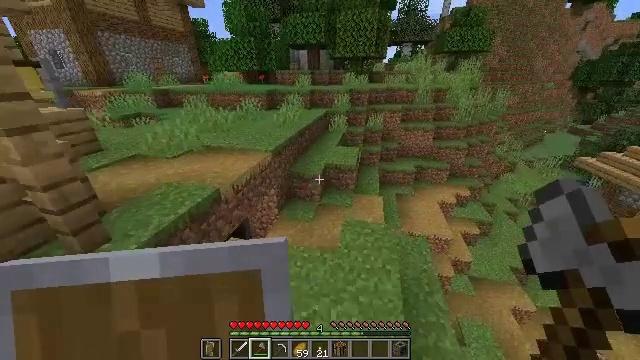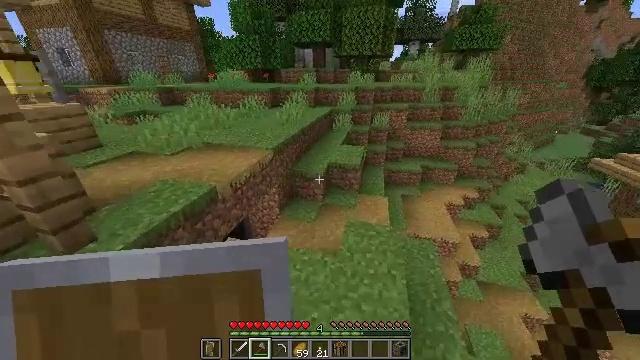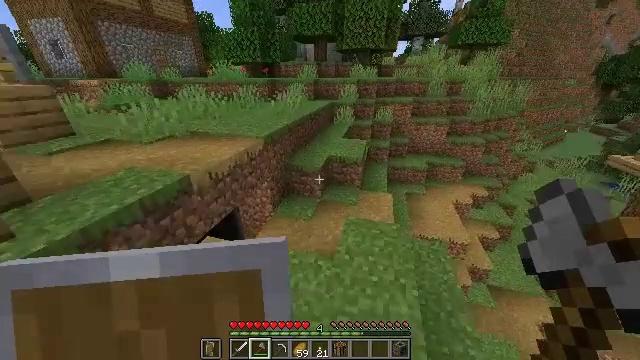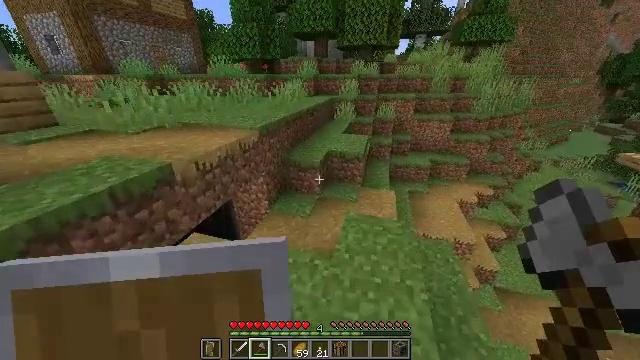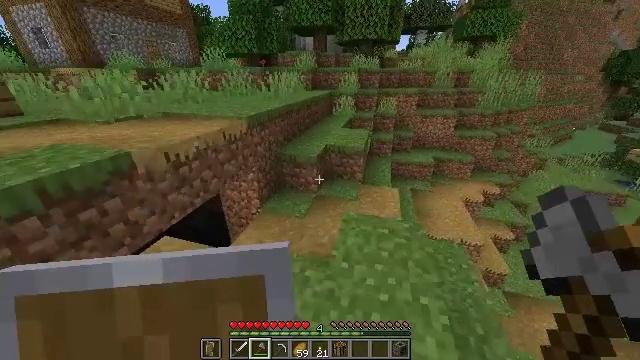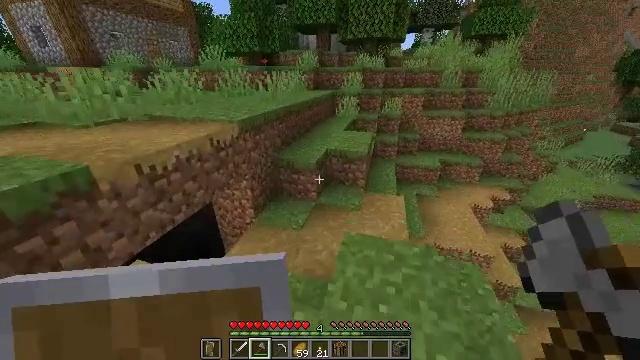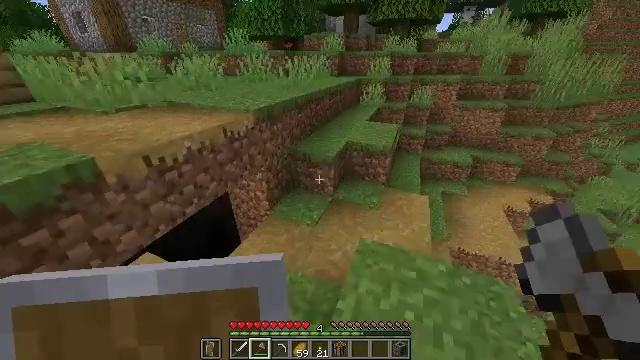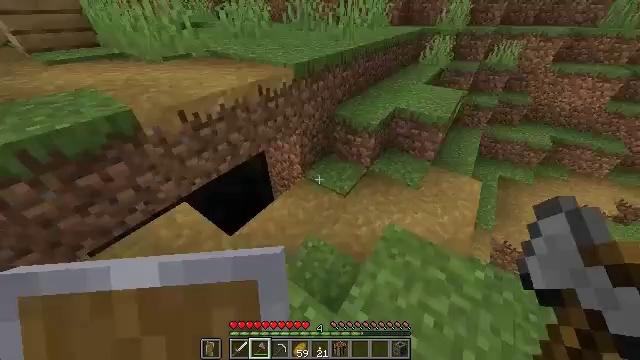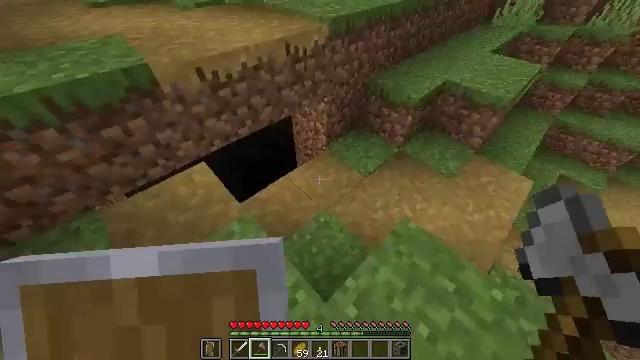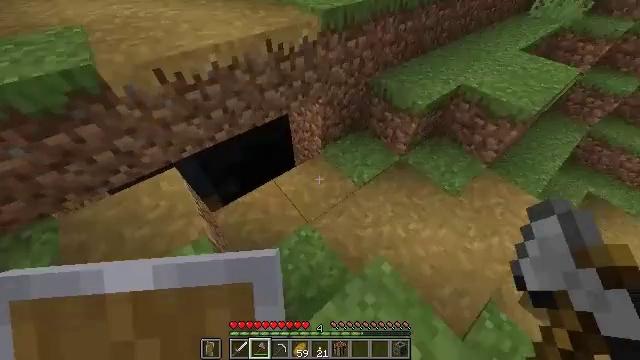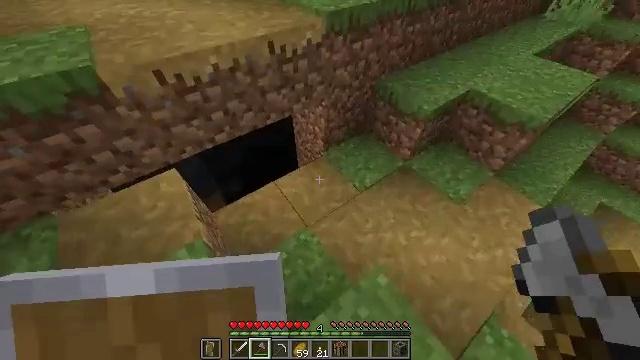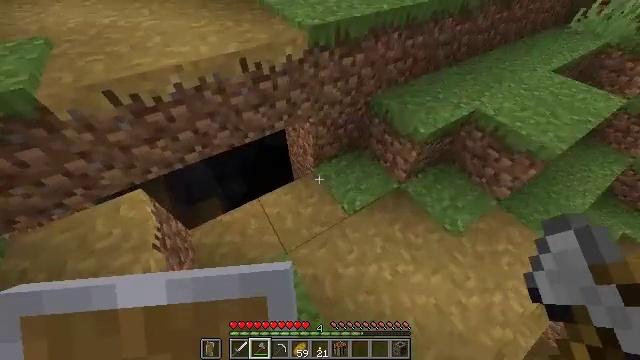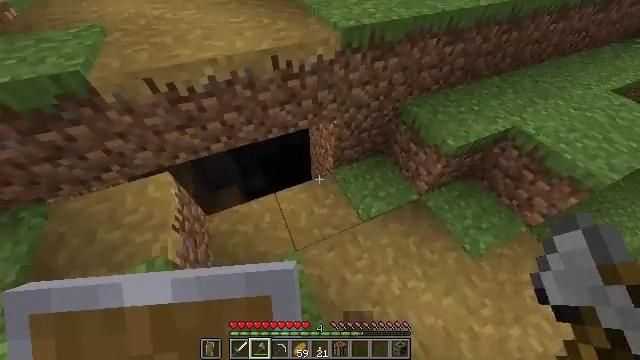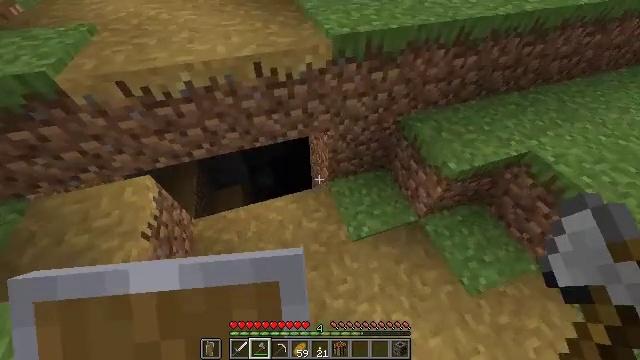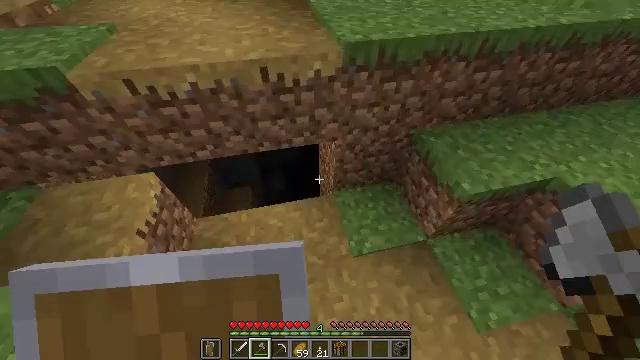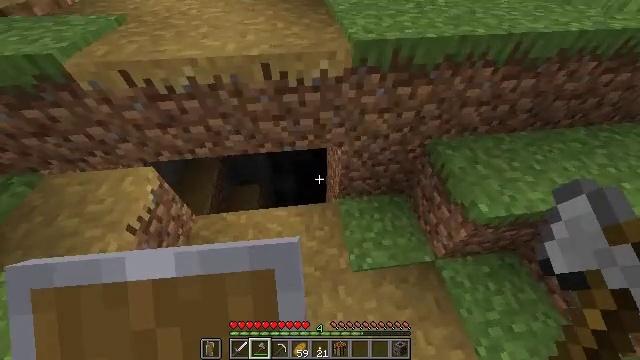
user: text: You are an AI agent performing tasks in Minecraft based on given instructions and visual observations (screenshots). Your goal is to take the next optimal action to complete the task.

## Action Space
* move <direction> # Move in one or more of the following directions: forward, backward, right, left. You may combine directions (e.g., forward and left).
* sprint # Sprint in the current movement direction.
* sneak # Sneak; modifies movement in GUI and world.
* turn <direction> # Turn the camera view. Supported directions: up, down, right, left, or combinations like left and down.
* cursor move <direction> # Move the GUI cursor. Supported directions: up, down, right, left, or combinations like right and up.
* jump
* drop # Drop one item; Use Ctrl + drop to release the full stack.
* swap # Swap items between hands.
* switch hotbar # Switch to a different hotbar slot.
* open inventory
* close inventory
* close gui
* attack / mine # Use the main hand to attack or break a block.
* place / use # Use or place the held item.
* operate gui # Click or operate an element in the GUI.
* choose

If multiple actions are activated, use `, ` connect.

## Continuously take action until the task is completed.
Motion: motion action
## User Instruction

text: Dig the grass path to transform it.
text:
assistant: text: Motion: move forward, turn left
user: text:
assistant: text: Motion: move forward
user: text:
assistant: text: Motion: move forward
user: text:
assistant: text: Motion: move forward
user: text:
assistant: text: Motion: move forward
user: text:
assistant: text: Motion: move forward, turn left and down
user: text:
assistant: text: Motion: move forward and move right, turn left and down
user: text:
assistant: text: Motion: move forward and move right, turn left and down
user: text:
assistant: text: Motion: move forward and move right, turn left and down
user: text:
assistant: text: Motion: move forward and move right, turn left
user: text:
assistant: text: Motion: move forward and move right, turn left
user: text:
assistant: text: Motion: move forward and move right, turn left
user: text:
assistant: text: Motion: move forward and move right, turn left
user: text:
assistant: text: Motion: move forward, turn left and up
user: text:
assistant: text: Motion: move forward, turn left
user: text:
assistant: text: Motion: move forward, turn left
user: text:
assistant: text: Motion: move forward, turn left
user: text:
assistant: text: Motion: move forward, turn left
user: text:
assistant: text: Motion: move forward, turn left and up
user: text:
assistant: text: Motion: move forward, sneak, turn left and up
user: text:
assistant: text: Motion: sneak, turn left and up
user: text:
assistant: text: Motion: sneak, turn left
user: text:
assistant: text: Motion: sneak, turn left and up
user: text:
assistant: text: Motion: sneak, turn left and up
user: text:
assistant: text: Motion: sneak, turn left and up
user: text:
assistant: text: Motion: sneak, turn left and up
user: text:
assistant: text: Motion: sneak, turn left, attack / mine
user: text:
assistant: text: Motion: sneak, turn left, attack / mine
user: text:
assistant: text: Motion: sneak, turn left and up, attack / mine
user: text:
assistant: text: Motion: sneak, turn left and up, attack / mine